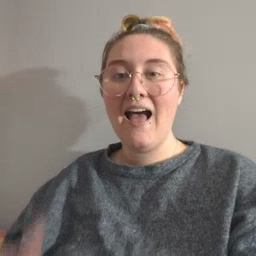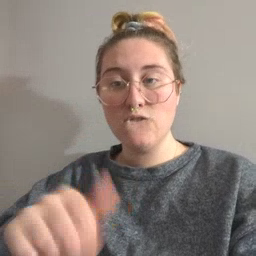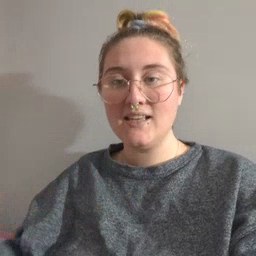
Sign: every